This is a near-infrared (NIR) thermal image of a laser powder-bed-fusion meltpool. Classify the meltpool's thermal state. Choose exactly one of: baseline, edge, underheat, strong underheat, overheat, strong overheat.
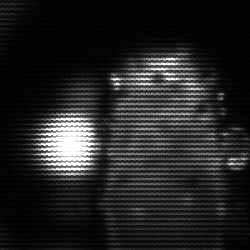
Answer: strong underheat